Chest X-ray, PA view. Patient: 27 years old, sex F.
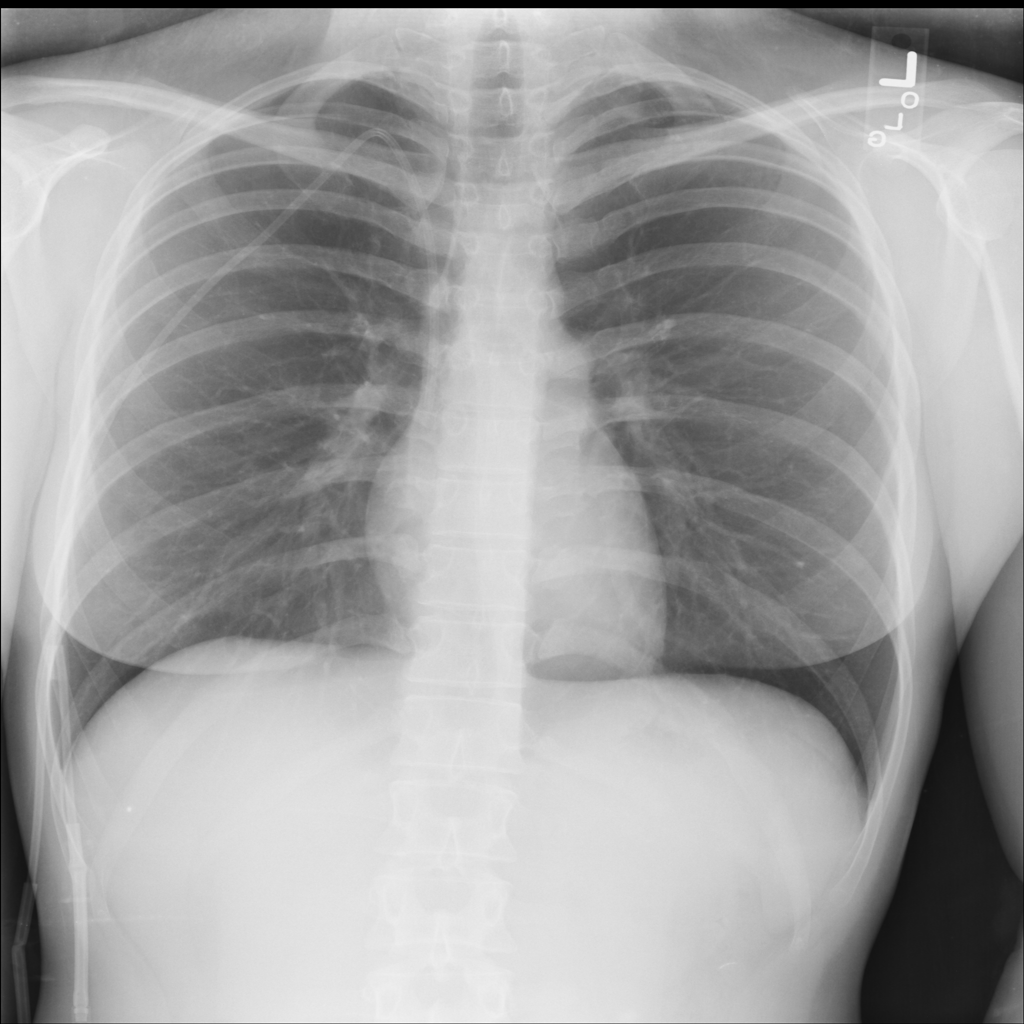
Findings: No Finding